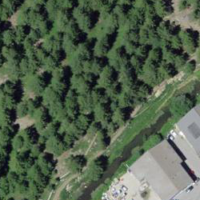
EUNIS habitat code: 43
Species observed at this site:
Ajuga pyramidalis